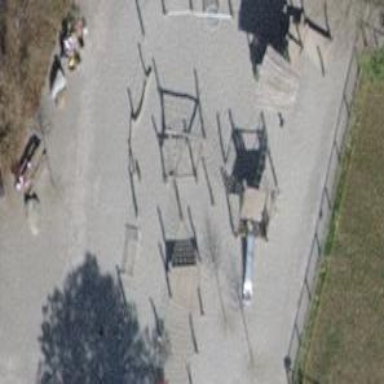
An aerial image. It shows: Playground area for leisure activities on the land.